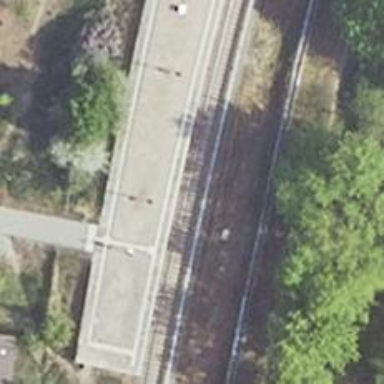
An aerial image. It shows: Solitary milestone along the railway.